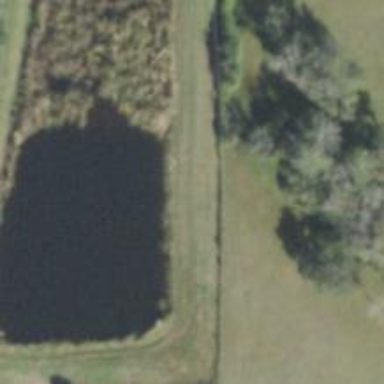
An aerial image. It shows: Reservoir of water.